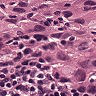
Metastatic tissue present: yes